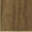
Piece: xx